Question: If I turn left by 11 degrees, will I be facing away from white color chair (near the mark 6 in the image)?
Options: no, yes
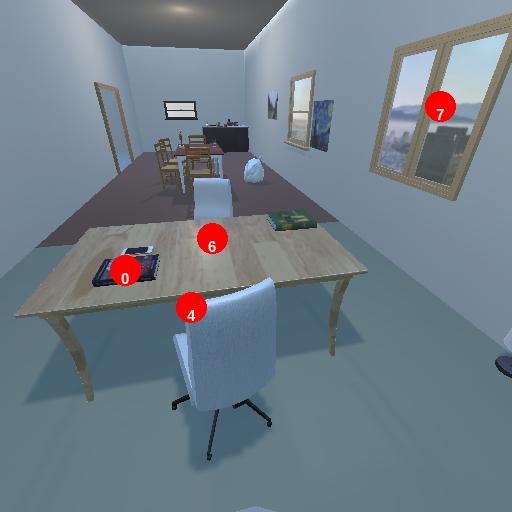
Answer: no